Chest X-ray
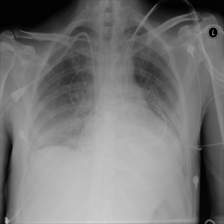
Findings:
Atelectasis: negative
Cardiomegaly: negative
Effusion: negative
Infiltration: negative
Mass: negative
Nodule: negative
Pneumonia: negative
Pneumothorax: negative
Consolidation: negative
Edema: negative
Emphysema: negative
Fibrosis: negative
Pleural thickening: negative
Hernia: negative